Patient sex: M
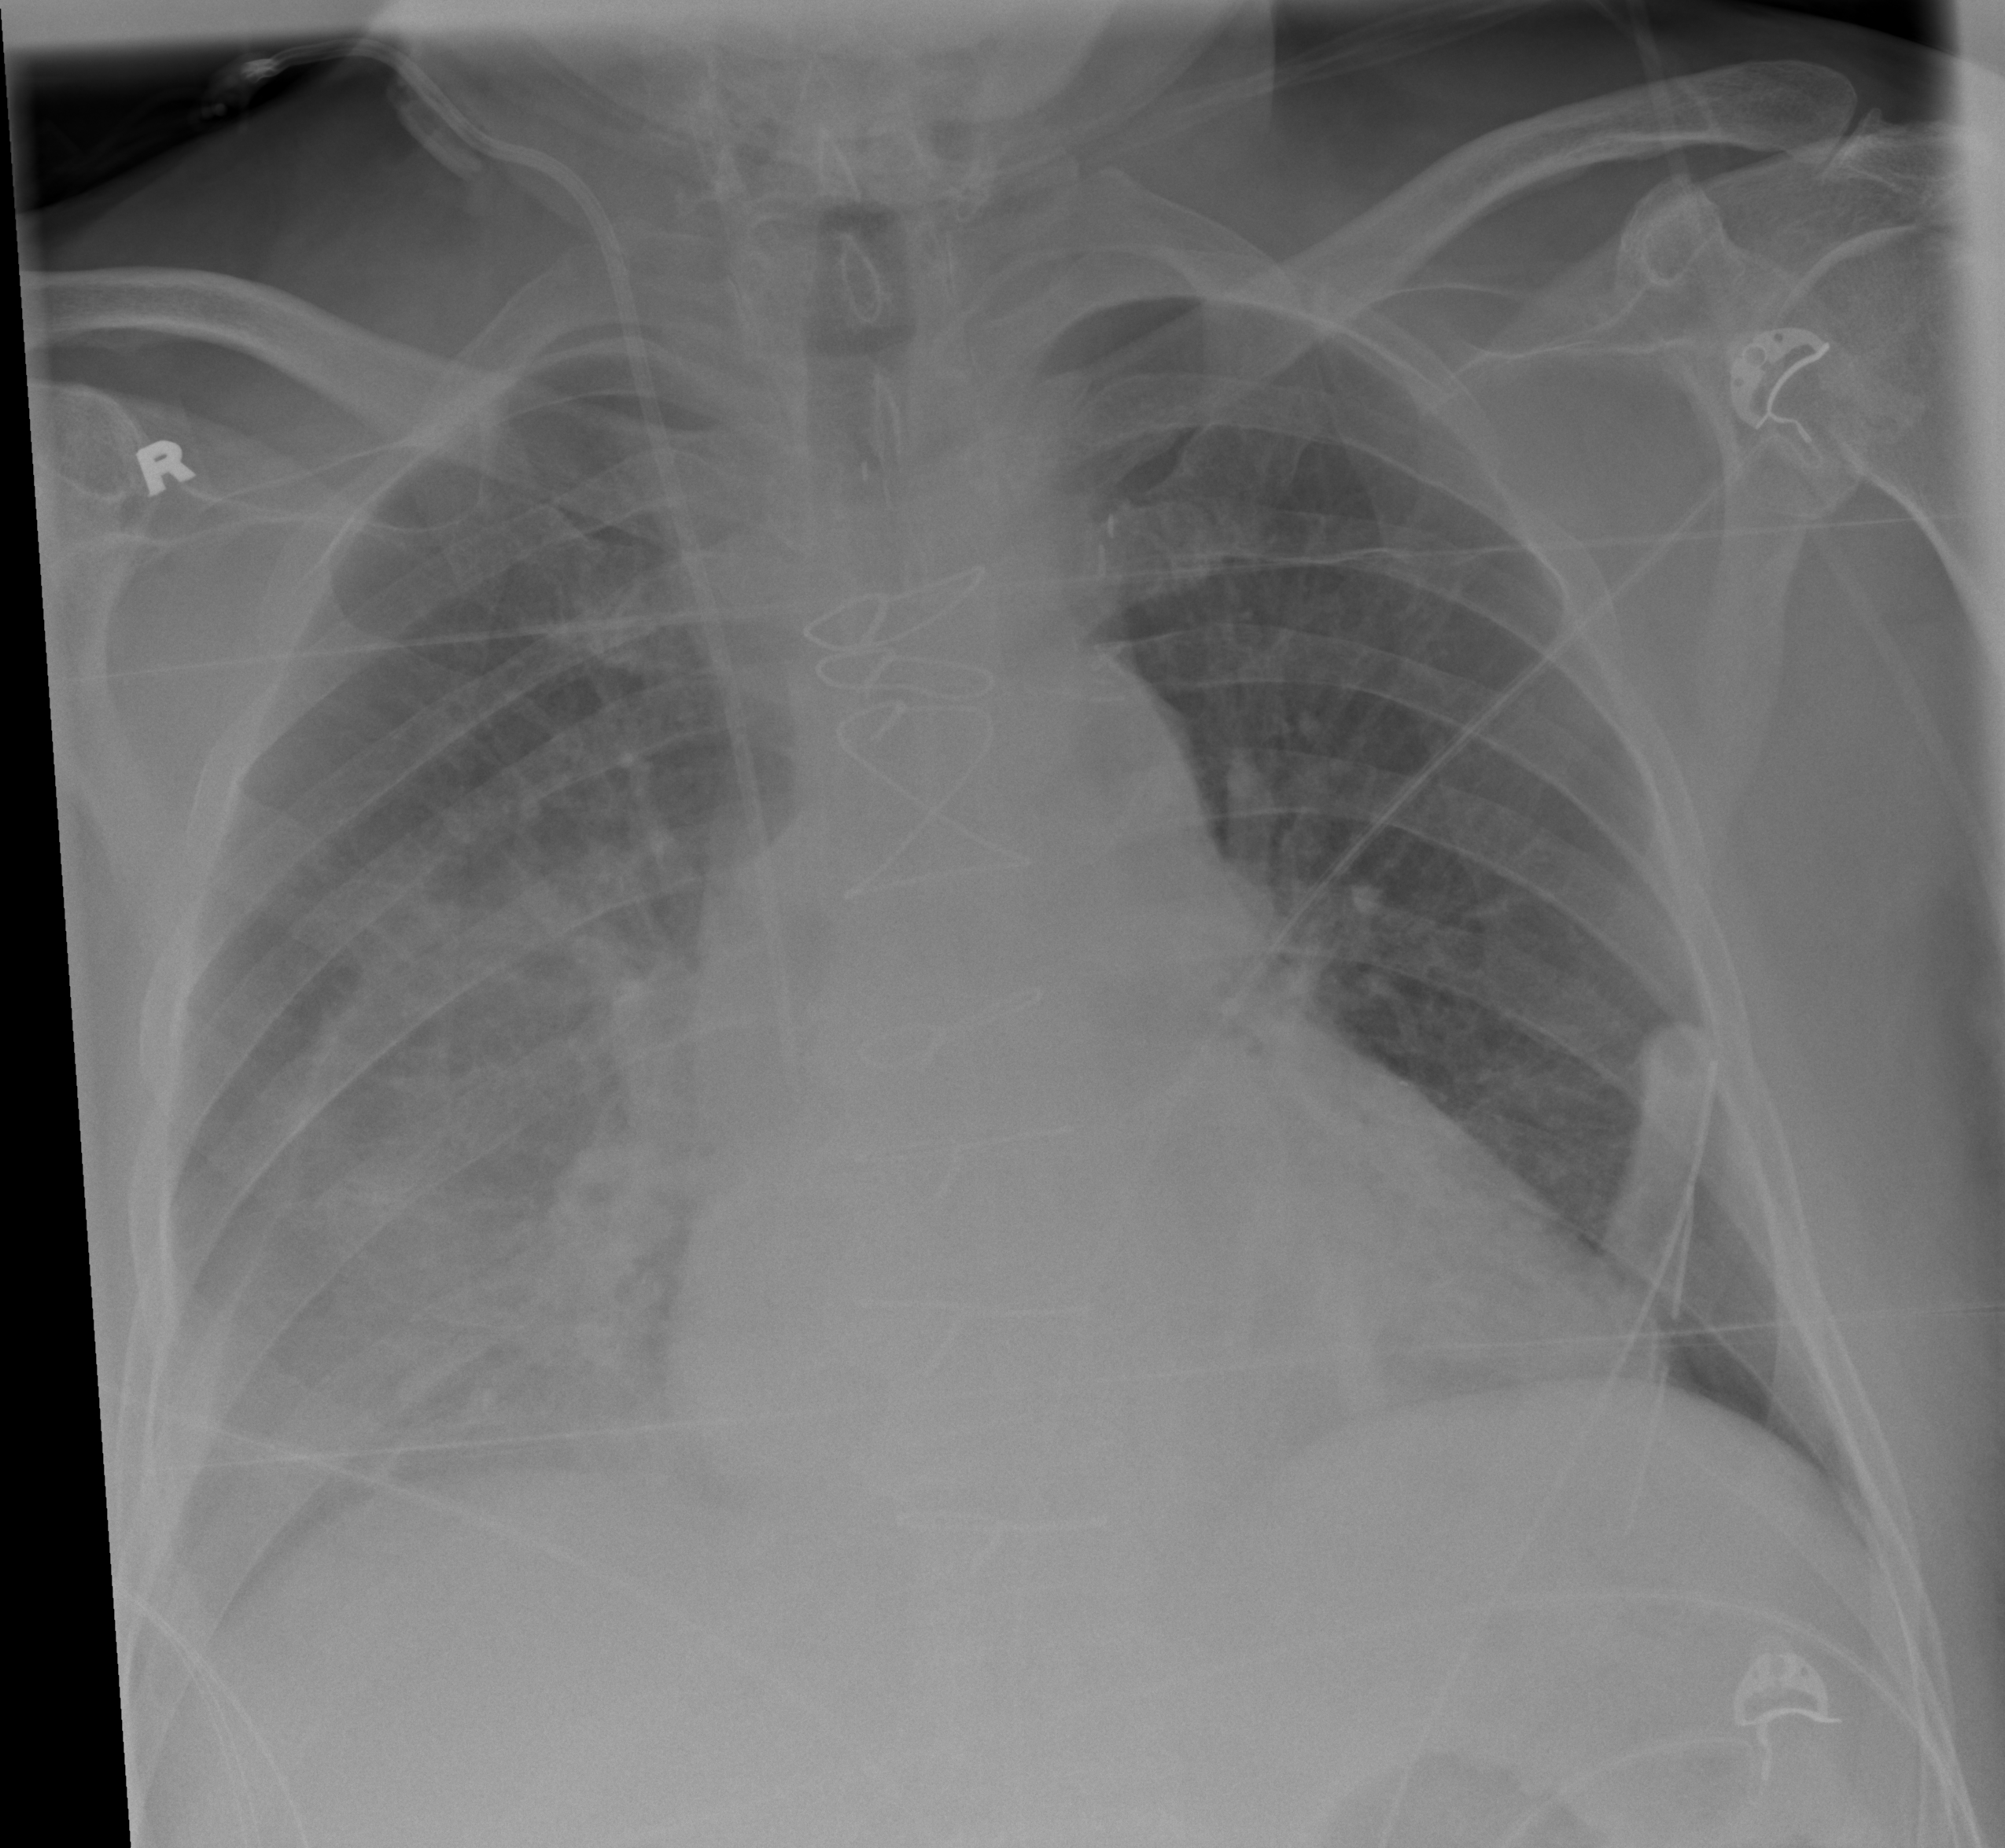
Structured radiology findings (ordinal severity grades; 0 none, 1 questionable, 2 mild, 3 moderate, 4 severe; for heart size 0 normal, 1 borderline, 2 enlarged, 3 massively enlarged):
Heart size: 1
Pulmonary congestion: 1
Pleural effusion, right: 2
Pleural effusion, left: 1
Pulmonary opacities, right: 2
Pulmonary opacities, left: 0
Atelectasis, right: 3
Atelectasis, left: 1